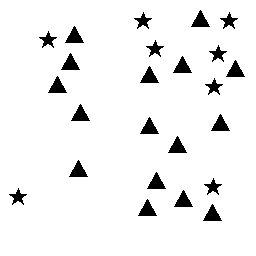
Squares: 0
Triangles: 16
Stars: 8
Total shapes: 24